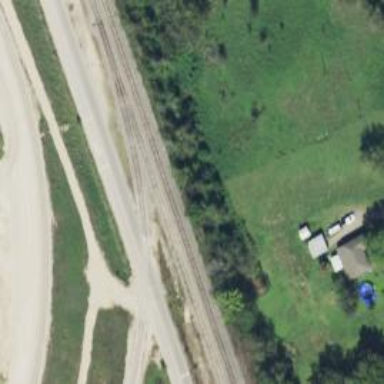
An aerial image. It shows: Railway siding with rails.